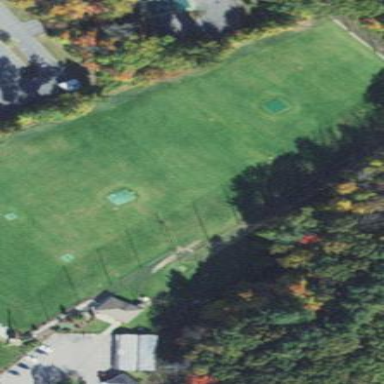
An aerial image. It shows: Grassy area used as driving range for golf.